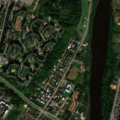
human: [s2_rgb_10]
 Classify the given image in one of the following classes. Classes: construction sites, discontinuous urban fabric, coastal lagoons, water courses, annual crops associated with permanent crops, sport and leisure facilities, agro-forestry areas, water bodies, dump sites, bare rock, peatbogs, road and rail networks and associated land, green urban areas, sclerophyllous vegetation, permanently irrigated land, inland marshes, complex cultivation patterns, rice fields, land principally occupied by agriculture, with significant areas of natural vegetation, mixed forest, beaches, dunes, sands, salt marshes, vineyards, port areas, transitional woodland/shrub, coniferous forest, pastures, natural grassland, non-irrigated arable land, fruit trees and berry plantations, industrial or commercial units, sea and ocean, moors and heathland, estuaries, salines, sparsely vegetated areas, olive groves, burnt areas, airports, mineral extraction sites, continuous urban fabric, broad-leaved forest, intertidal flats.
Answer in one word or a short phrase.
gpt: discontinuous urban fabric, road and rail networks and associated land, green urban areas, water courses